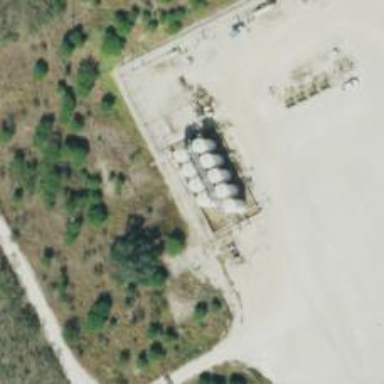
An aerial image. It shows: Storage tank with man-made structure.